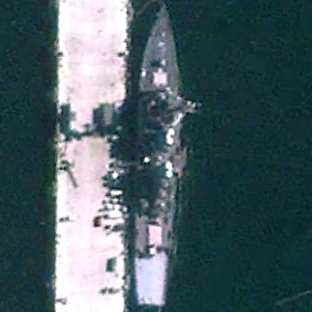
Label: destroyer